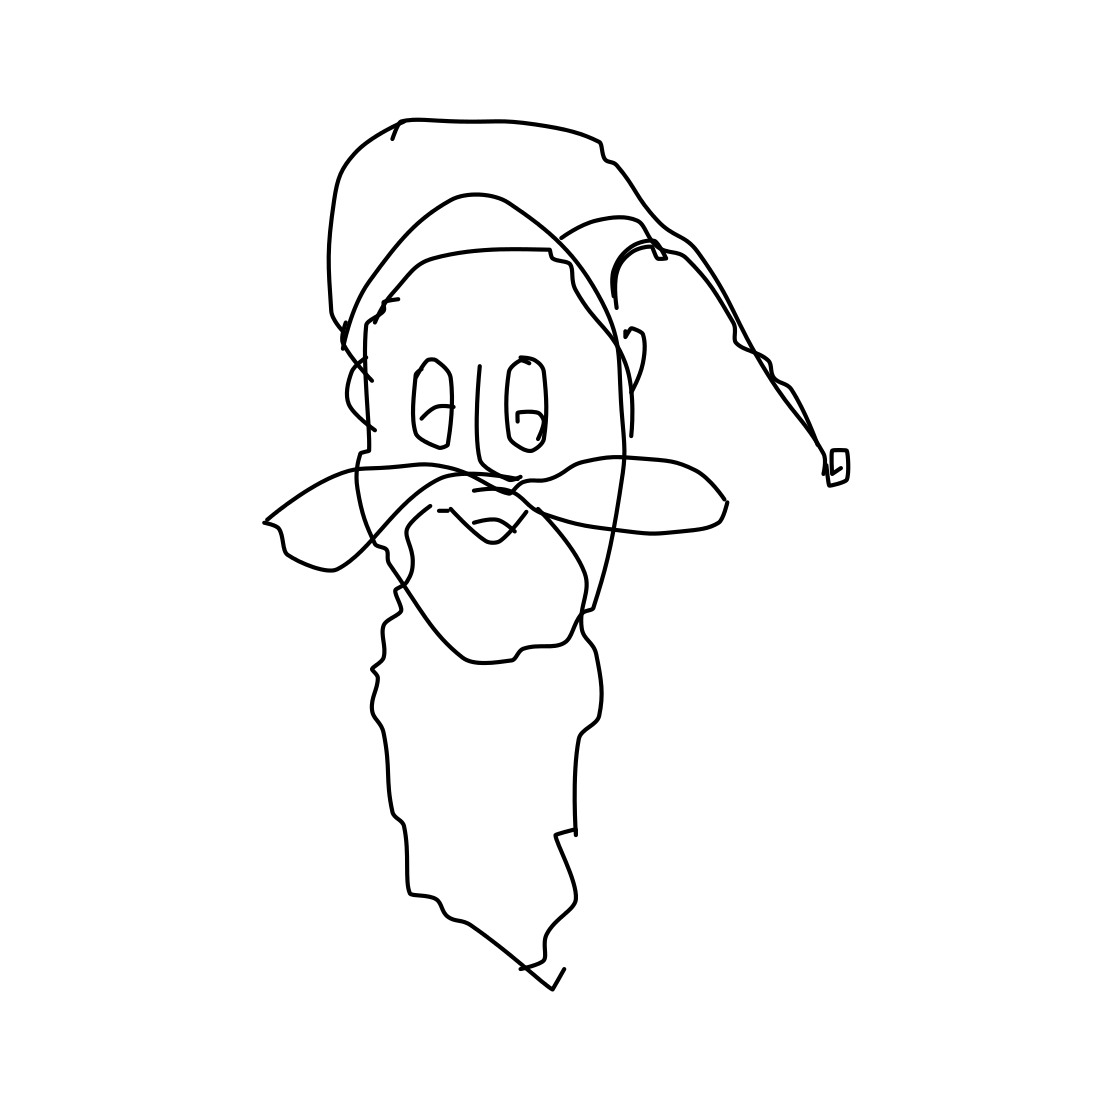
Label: santa claus